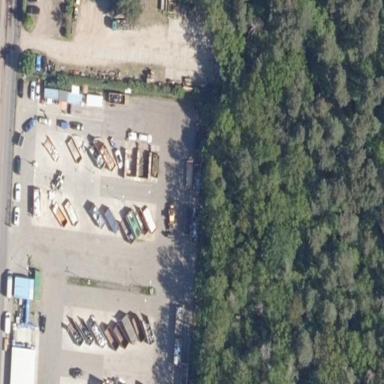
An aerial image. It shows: Recycling center.